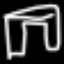
Label: pants